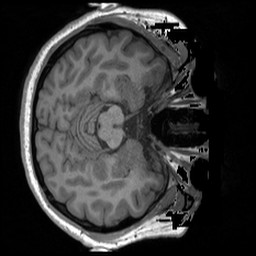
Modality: T1w
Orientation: axial
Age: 23
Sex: female
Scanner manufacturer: siemens
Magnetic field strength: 3 T
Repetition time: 1.9 s
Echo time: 0.00232 s